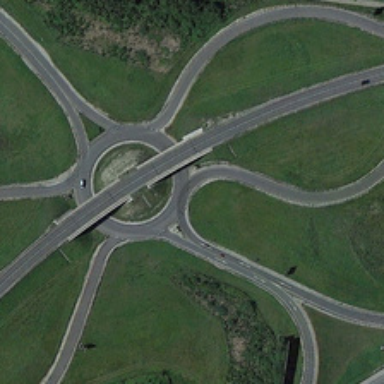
Green meadows are around a viaduct with one car .